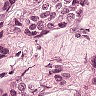
Metastatic tissue present: yes